Question: I have a javascript using Yql to retrieve a certain text. I success in retrieving the text, but I cannot handle it how I would like to: I can have access to the raw text (without '<br/>'), as you can seen in the obtained object from the debugger:

by accessing i have access to the raw text, while the '<br/>'s are excluded (they are uselessly stored inside a br array). How can i obtain the text with the '<br/>'s in the right places?
This is my code (it requires <URL>
'''
YUI().use('node', 'event', 'yql', function(Y) {
var news_url = 'http://lyrics.wikia.com/Arcade_Fire:Wake_Up';
var yql_query = "select * from html where url='" + news_url +"'";
yql_query += " and xpath="//div[@class='lyricbox']"";
Y.YQL(yql_query, function(response) {
if(response.query.results){
/* presentation logic accessing
to response.query.results.div.p.content */
} else{ /* error handling */ }
});
});
'''
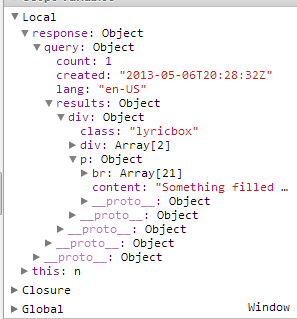
Answer: '''
YUI().use('node', 'event', 'yql', function(Y) {
var news_url = 'http://lyrics.wikia.com/Arcade_Fire:Wake_Up';
var yql_query = "select * from html where url='" + news_url +"'";
yql_query += " and xpath="//div[@class='lyricbox']"";
Y.YQL(yql_query, function(response) {
if(response.query.results){
alert(
response.query.results.div.p.content.split('
').join('<br />')
);
/* presentation logic accessing
to response.query.results.div.p.content */
} else{ /* error handling */ }
});
});
'''
not sure what you want to do with the html, so i alert for now...